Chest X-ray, AP view. Patient: 57 years old, sex F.
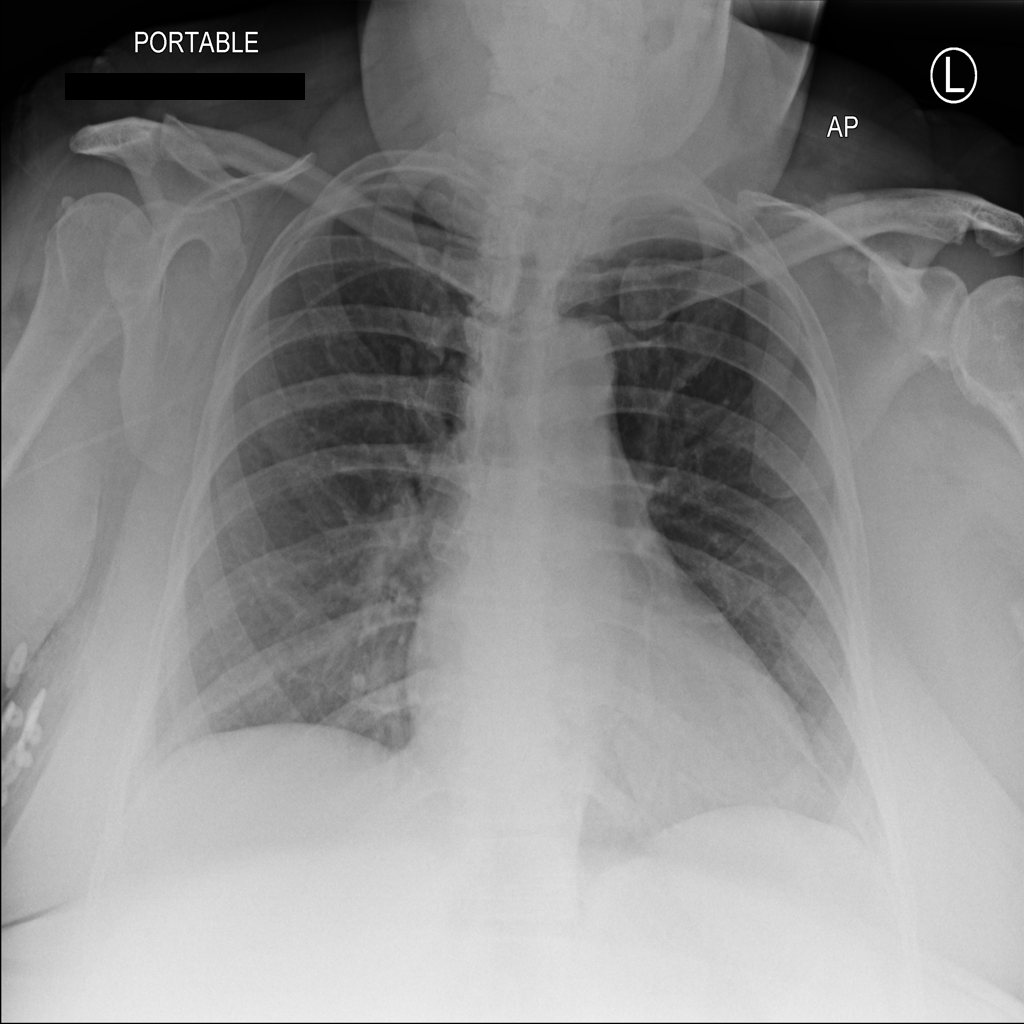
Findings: No Finding